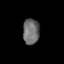
Tissue: lung
Cell type: T cells
Senescence score: 0.2252
Nuclear area (px): 412
Mean DAPI intensity: 109.041